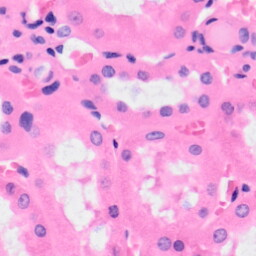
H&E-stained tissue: Kidney